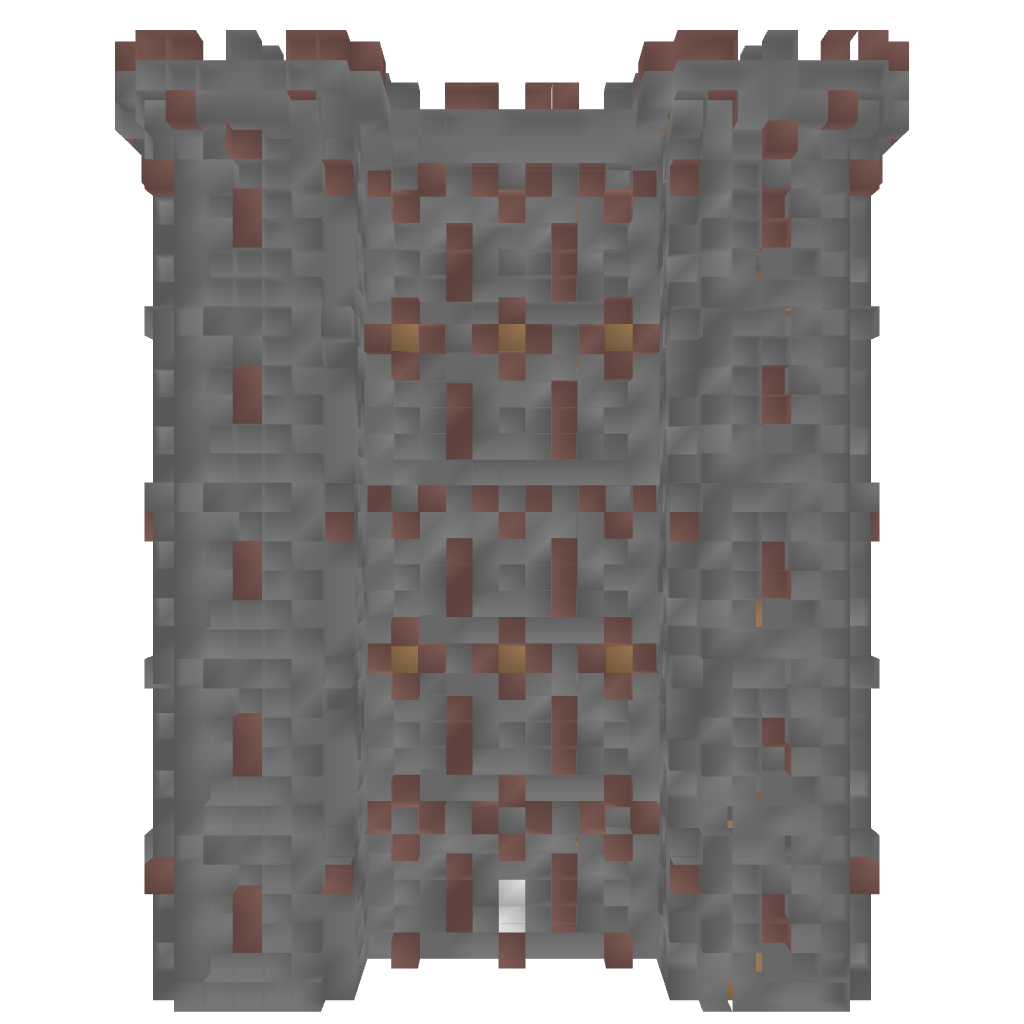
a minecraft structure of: MainBuilding 1 bad low quality